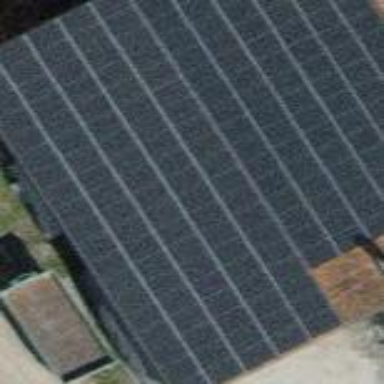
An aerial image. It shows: View of roof of building.